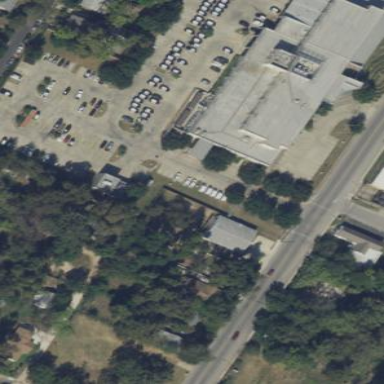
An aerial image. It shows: Police building.